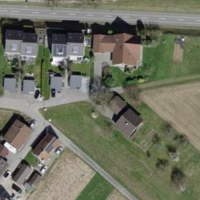
EUNIS habitat code: 52
Species observed at this site:
Salvia pratensis